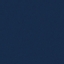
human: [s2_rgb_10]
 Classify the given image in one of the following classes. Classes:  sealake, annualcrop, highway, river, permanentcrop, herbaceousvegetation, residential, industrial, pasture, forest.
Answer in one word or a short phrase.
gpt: SeaLake